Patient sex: F
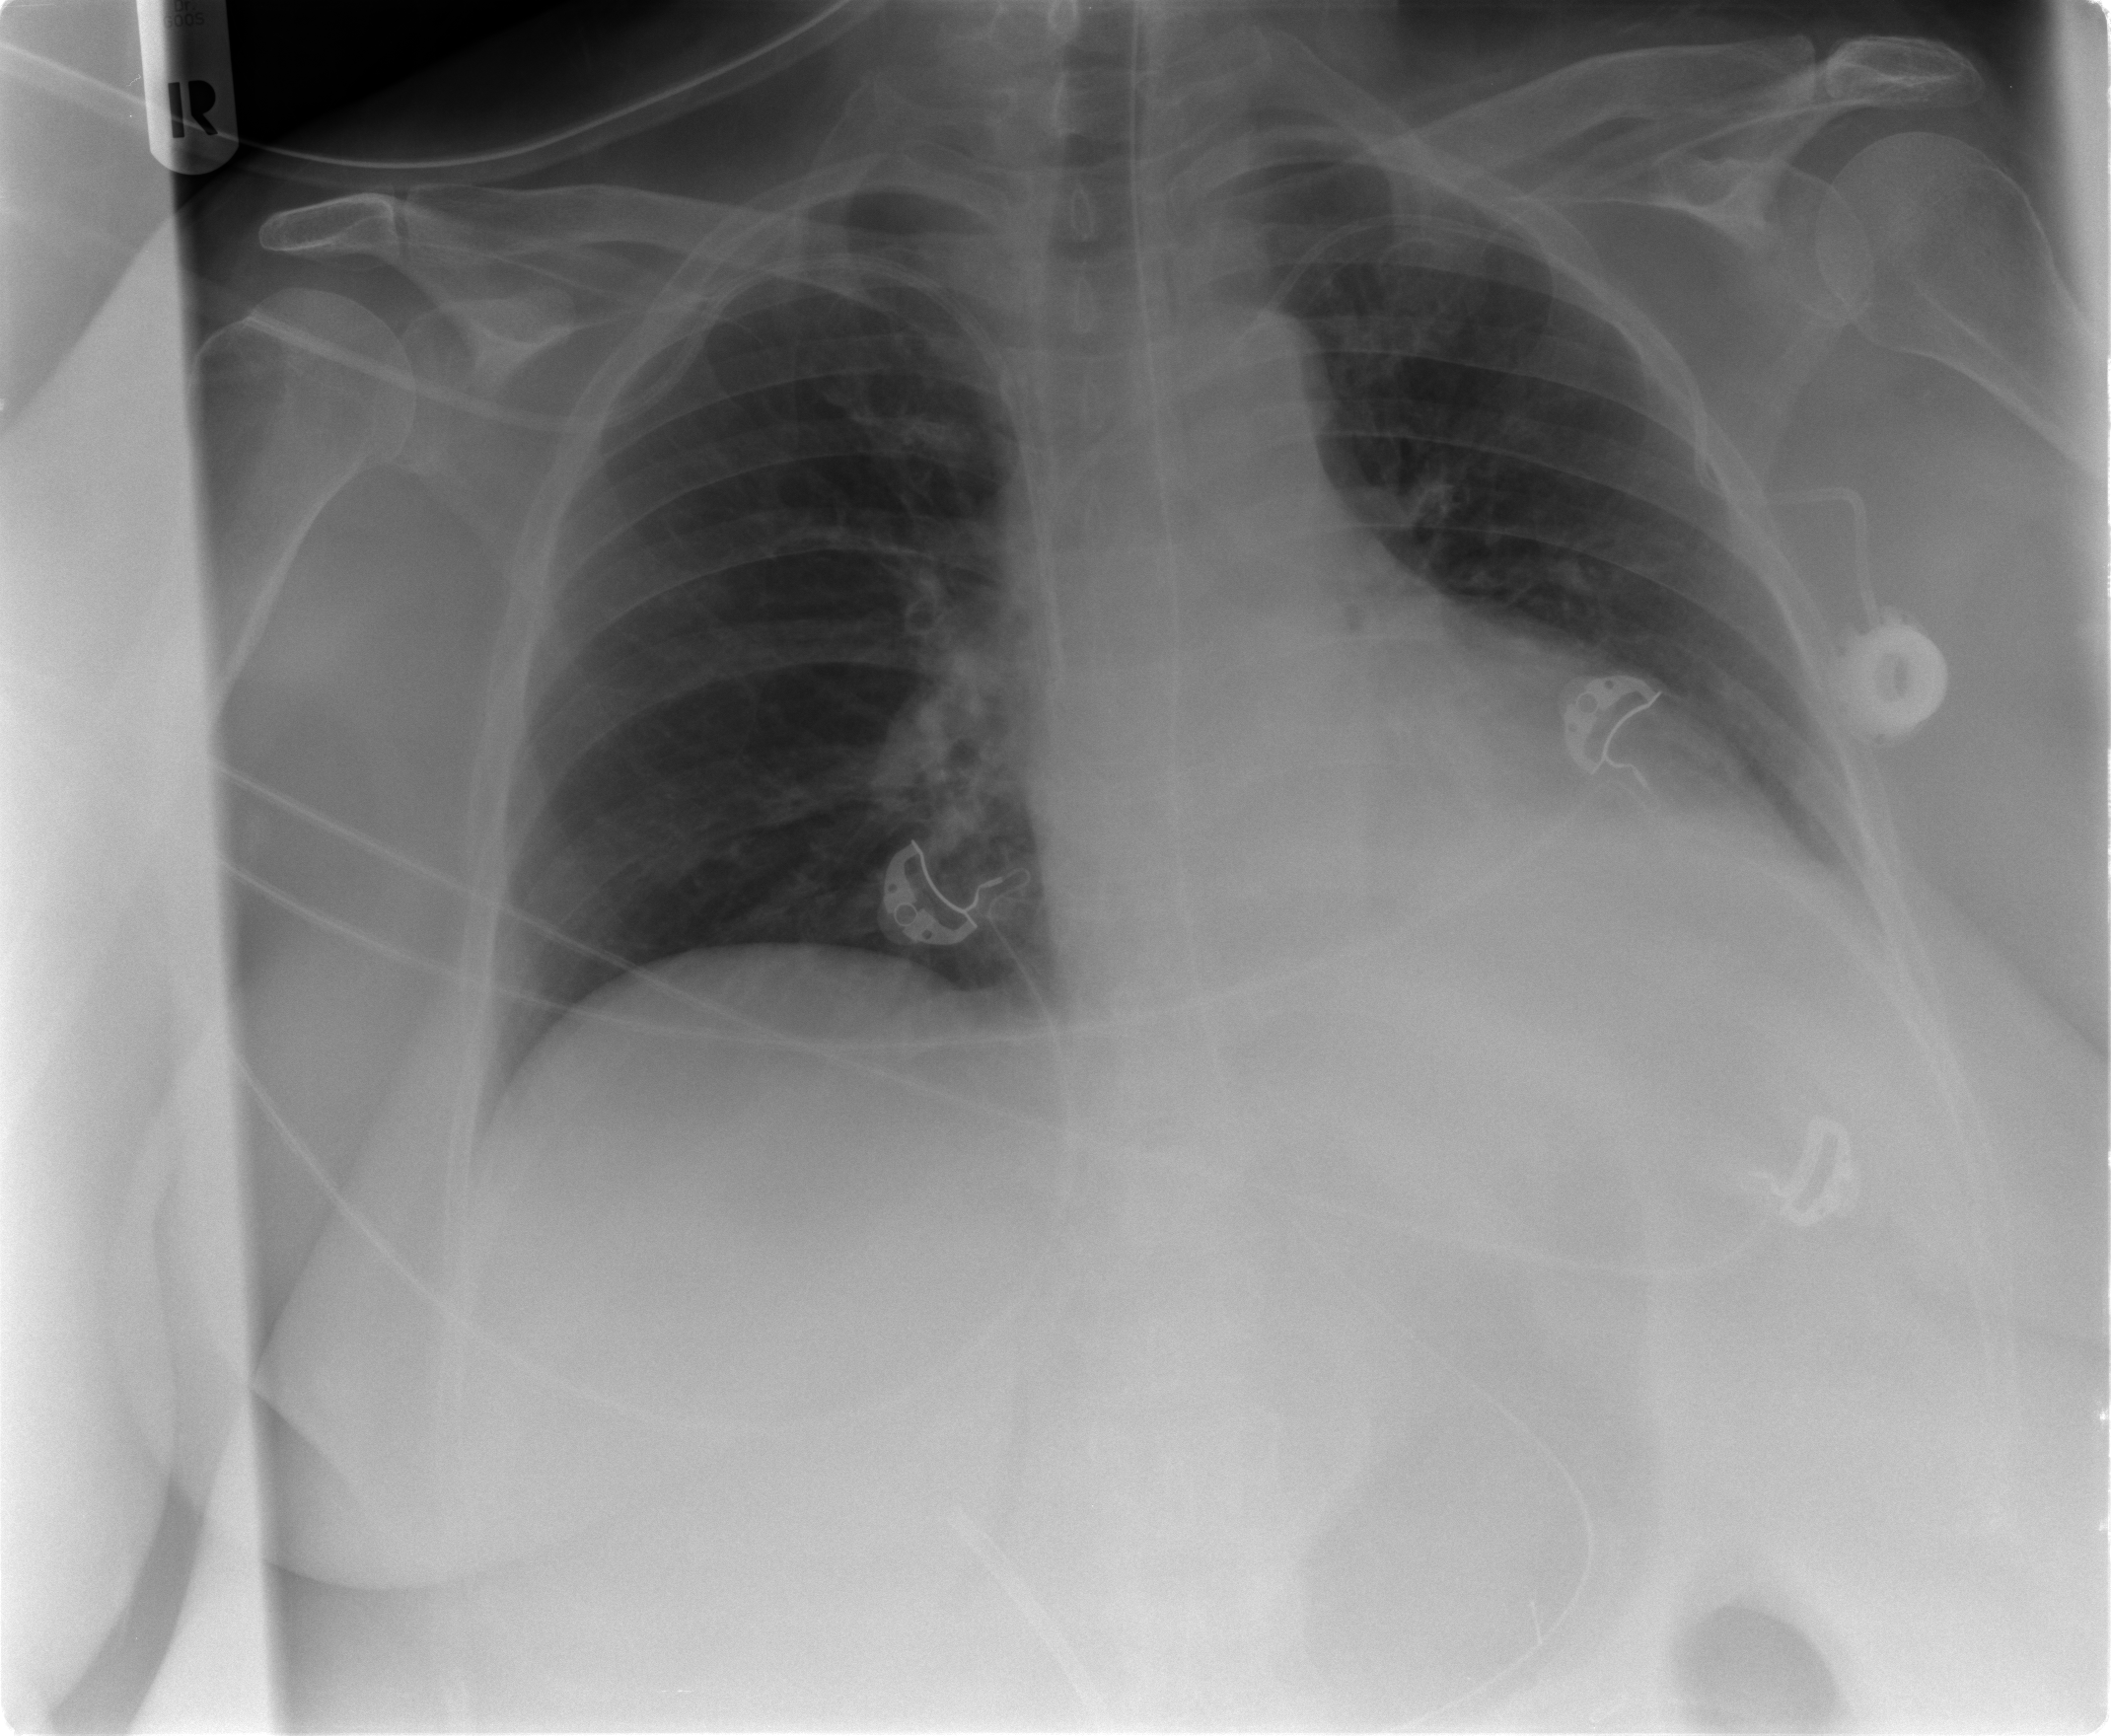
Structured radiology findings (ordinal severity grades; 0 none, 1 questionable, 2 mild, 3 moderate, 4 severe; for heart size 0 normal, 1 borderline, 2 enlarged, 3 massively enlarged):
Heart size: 2
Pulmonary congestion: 0
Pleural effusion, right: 0
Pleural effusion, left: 2
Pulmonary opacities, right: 0
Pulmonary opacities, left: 0
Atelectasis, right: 0
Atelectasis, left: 2